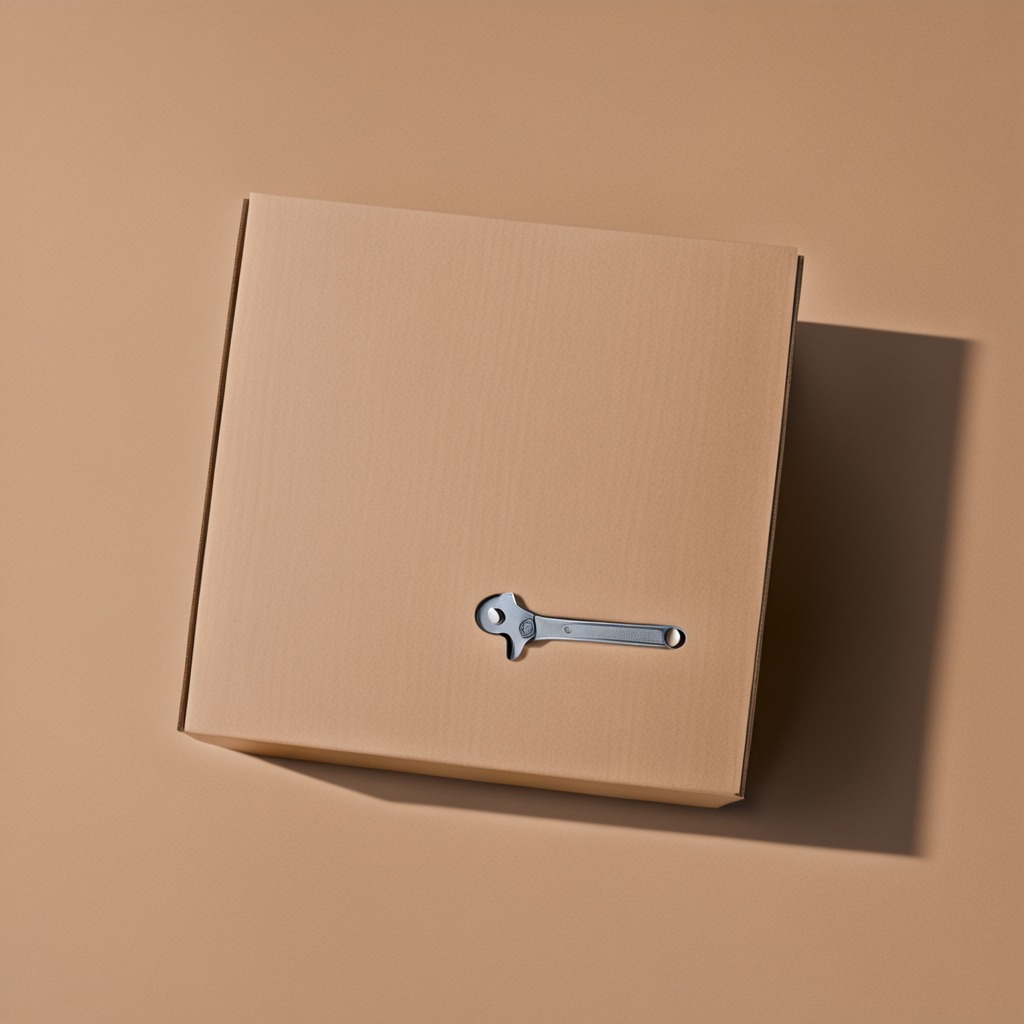
An wrench is lying on a clean dry cardboard box surface in an outdoor workshop during daytime bright natural light soft shadows slightly creased but